Field crop: maize
Growth stage: 1
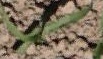
Species: maize